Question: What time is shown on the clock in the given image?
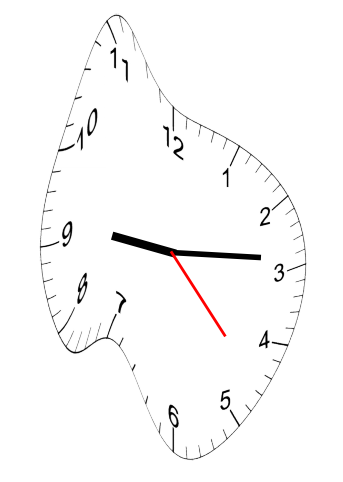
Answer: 09:14:23